Aerial crown-view tile of a tropical tree (Barro Colorado Island, Panama), acquired 20250616:
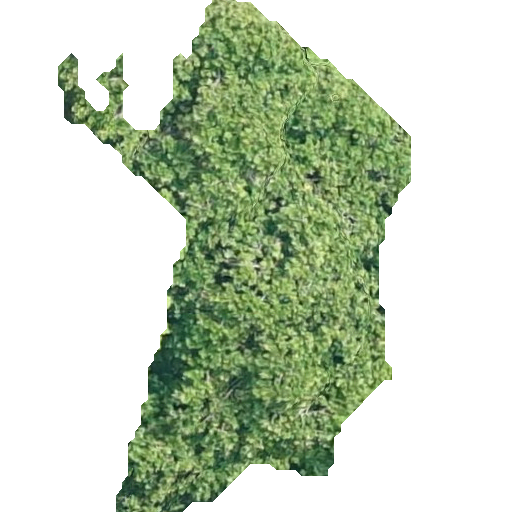
Species: Anacardium excelsum
GBIF accepted scientific name: Anacardium excelsum
Crown area: 149.125 m²